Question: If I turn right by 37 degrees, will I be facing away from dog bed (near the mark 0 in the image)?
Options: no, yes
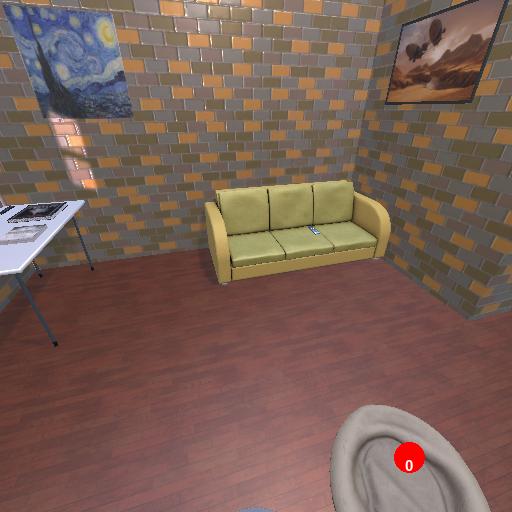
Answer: no